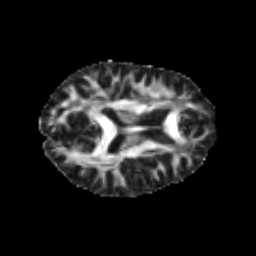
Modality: FA
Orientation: axial
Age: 23
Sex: male
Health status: healthy